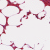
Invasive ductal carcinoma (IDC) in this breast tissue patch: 0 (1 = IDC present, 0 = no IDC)